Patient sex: M
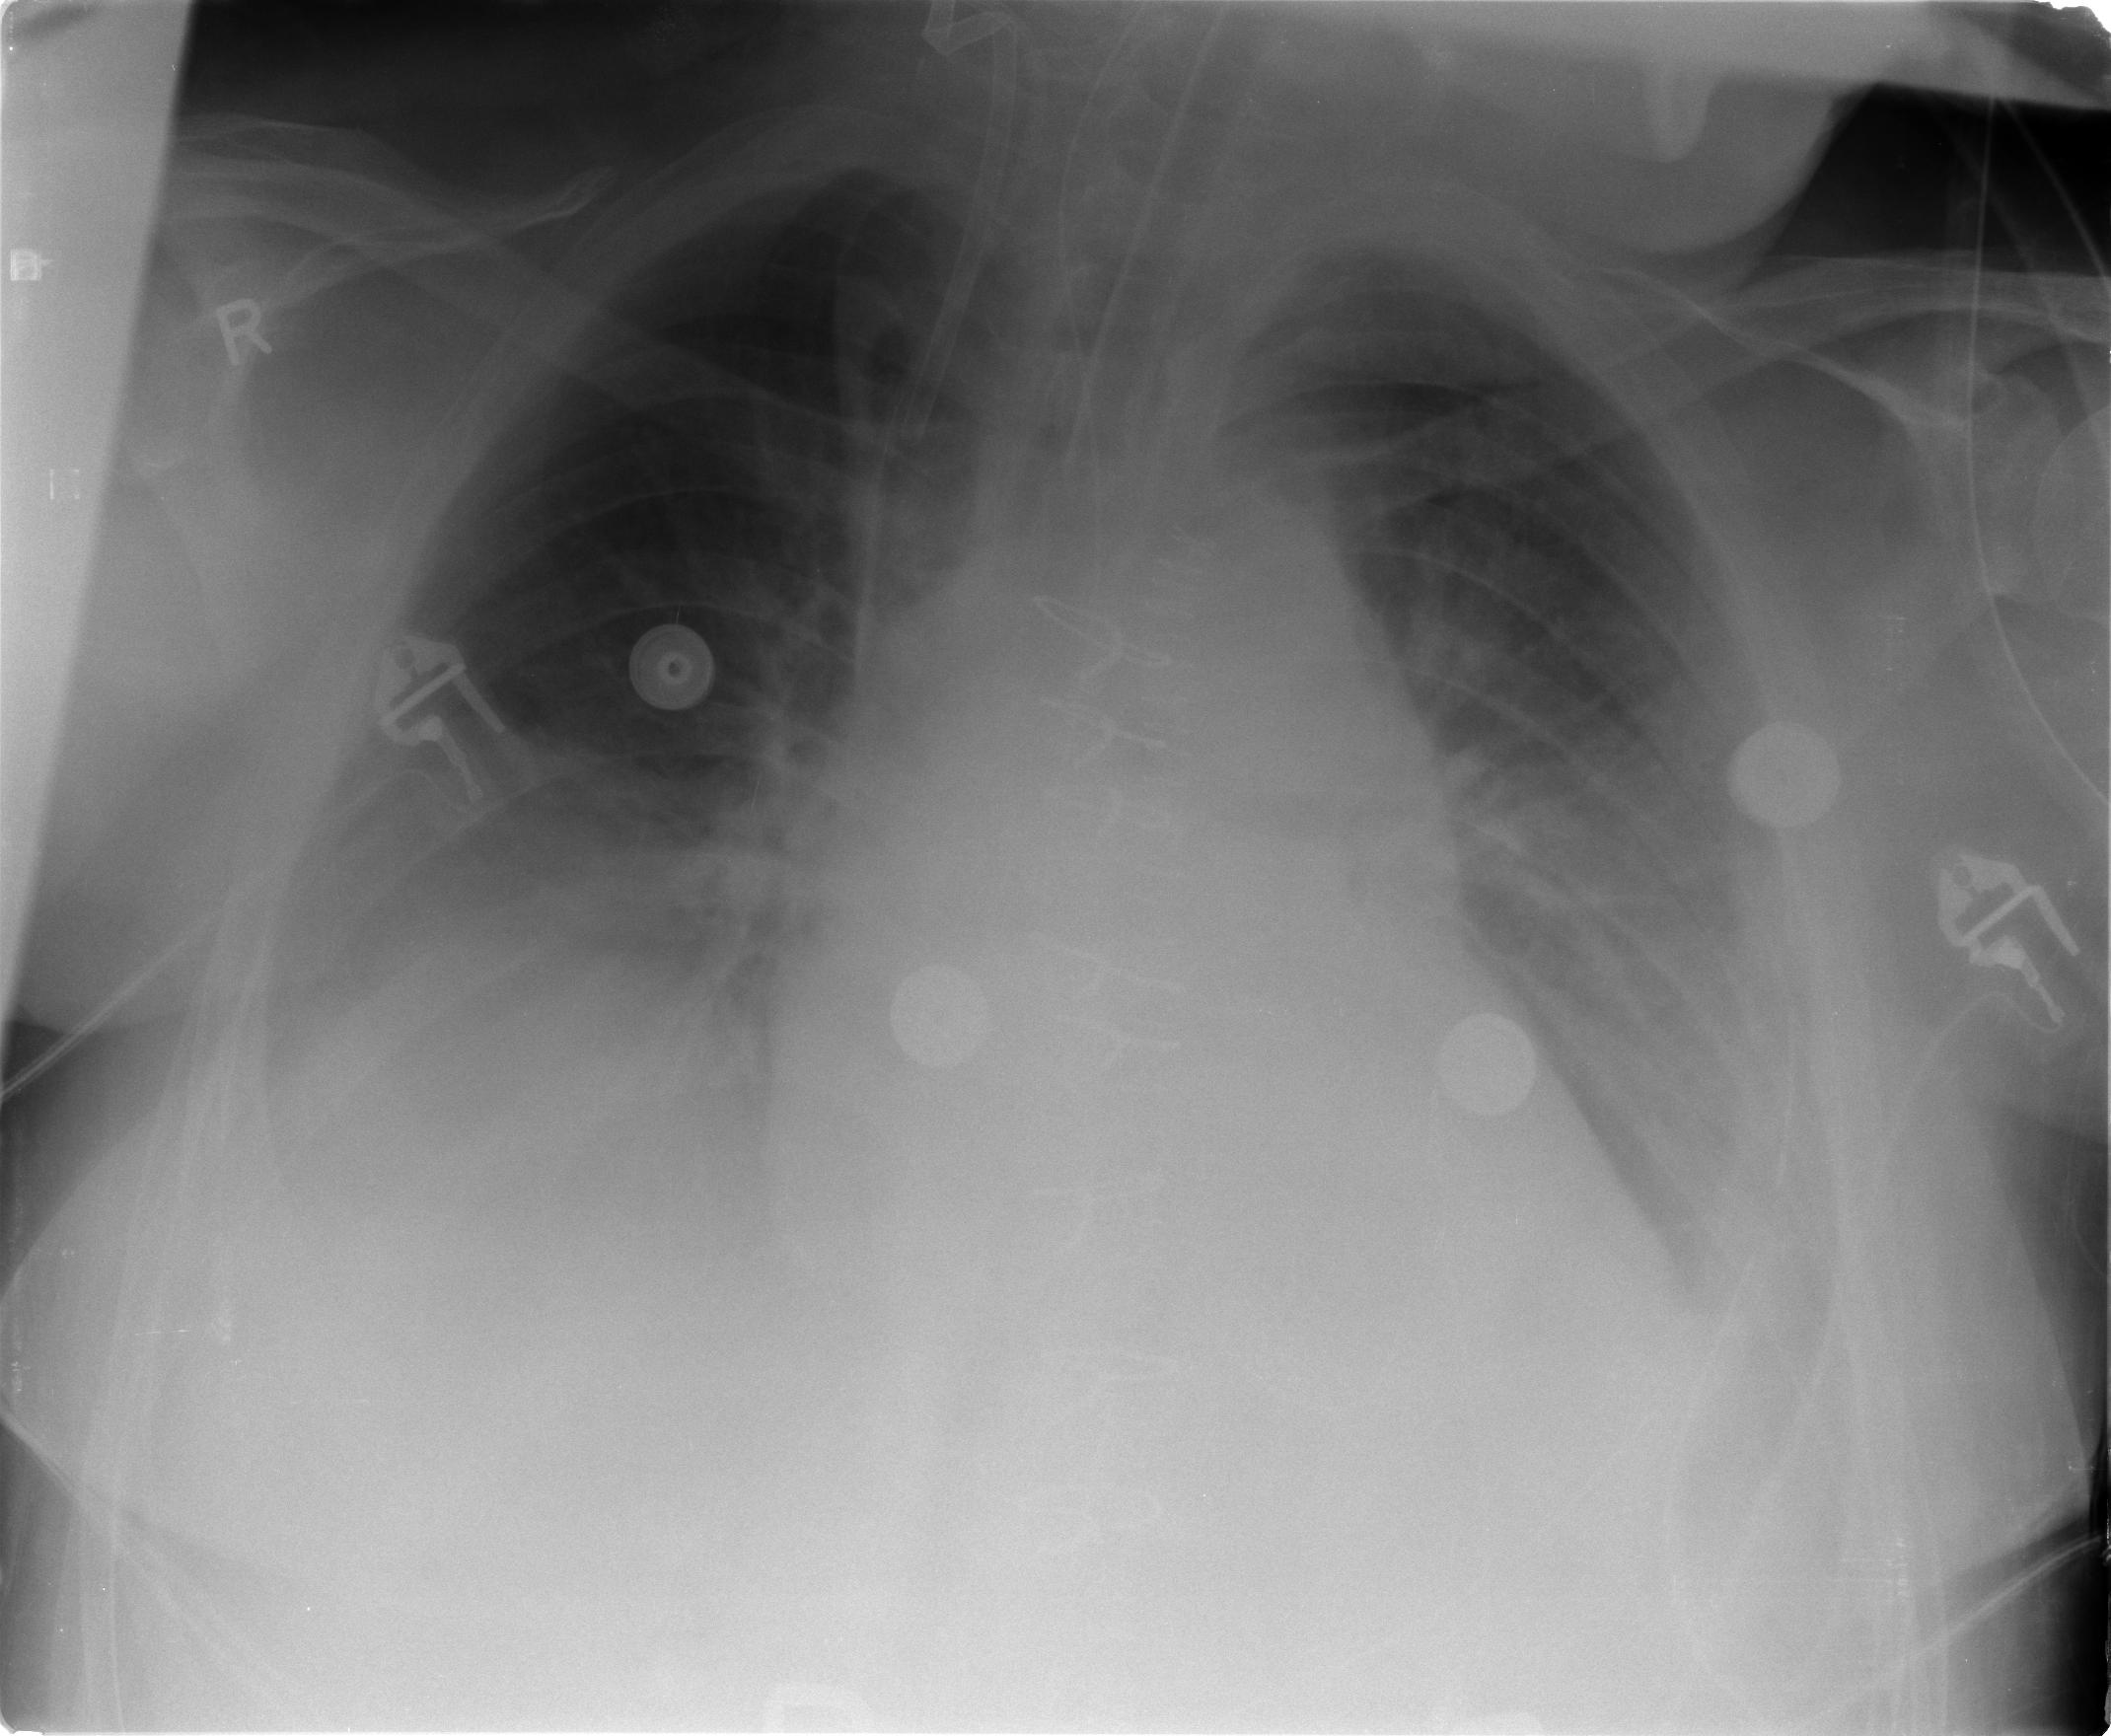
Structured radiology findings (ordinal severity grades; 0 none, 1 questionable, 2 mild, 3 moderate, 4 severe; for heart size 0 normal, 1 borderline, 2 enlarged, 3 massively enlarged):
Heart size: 2
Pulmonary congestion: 0
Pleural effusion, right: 2
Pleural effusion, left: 2
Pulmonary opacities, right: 0
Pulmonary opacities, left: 0
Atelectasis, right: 2
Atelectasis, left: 2